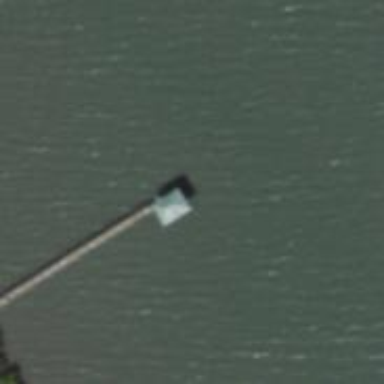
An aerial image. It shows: Man-made pier.